Question: So I've defined my 'enum' at the top of my javascript file as so:
'''
var loaderOptions = { "SHOW": 0,
"CHANGEPAGE": 1,
"HIDE": 2
};
'''
I wanted this enum to be used in a utility function used later ( showLoader(miliseconds, elementOrPageID, option, textMessage, callbackFunc) {} ).
This is all working fabulously as I have intellisense when I call the enum/variable
HOWEVER, I would like to move the function and its enum OUT of my main file into a utility file ... I can make this work just fine but I lose the intellisense ... any tricks to be able to keep this ability?
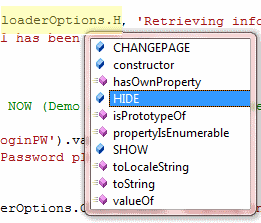
Answer: Add a References Directive on top of the JavaScript file
'''
/// <reference path="file1.js" />
'''
<URL>